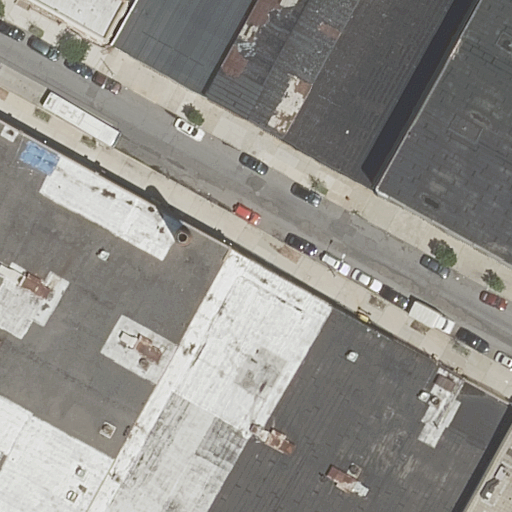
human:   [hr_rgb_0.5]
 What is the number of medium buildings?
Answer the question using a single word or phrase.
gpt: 0

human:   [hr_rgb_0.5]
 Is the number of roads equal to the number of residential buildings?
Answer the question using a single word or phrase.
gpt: no

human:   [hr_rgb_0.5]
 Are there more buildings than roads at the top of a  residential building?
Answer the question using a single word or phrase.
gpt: yes

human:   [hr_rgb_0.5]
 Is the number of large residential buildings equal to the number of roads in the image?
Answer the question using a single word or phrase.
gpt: no

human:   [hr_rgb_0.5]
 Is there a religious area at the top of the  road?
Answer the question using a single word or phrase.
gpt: no

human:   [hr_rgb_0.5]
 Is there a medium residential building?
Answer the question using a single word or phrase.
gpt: no

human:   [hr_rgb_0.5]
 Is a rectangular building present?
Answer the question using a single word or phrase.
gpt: yes

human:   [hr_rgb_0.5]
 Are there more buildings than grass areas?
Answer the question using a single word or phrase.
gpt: yes

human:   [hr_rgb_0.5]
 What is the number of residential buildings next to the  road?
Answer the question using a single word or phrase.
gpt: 6

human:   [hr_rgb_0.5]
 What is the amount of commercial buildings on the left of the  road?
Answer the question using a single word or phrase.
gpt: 0

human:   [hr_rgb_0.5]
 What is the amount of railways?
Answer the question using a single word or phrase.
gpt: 0

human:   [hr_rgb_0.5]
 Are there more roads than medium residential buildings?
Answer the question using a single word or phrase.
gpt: yes

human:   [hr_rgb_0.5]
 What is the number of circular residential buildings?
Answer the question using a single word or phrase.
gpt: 0

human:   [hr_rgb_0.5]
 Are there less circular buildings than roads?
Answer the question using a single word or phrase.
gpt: yes

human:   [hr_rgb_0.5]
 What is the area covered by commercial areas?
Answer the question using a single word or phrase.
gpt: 0m2

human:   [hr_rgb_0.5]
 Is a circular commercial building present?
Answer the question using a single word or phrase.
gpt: no

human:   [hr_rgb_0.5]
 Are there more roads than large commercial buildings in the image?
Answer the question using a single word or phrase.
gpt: yes

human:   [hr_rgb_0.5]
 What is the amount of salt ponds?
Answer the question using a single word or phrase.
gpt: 0

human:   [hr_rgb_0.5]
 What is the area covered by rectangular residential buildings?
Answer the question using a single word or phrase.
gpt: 3718m2

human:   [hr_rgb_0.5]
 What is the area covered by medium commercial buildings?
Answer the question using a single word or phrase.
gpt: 0m2

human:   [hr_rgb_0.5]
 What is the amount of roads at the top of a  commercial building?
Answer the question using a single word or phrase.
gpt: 0

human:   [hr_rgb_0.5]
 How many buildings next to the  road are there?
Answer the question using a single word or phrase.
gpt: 6

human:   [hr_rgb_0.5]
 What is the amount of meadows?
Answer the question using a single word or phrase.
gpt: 0

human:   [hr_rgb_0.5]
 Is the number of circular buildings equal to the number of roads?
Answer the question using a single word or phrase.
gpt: no

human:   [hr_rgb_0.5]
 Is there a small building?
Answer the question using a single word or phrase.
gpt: yes

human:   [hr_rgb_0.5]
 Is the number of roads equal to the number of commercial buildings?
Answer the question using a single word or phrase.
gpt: no

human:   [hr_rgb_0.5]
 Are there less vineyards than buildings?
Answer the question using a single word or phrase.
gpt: yes

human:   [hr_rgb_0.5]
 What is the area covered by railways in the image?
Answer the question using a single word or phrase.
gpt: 0m2

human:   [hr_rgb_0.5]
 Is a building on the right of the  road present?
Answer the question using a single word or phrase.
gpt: yes

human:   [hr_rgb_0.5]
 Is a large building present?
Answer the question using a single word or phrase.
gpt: yes

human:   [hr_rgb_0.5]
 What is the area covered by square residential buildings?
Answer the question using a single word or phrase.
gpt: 0m2

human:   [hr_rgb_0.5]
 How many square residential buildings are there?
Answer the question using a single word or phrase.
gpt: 0

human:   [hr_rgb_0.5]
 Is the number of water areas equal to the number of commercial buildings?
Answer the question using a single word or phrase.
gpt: yes

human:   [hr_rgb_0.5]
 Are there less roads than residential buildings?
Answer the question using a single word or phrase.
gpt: yes

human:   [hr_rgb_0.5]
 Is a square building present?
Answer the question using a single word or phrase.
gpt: no

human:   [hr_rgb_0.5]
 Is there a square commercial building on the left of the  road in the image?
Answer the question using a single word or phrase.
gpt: no